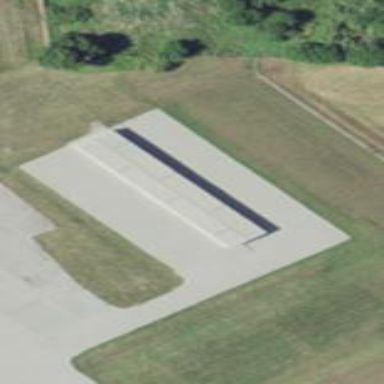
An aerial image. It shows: Hangar located at airport.